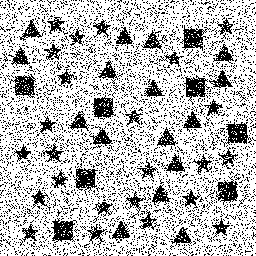
Squares: 8
Triangles: 16
Stars: 24
Total shapes: 48